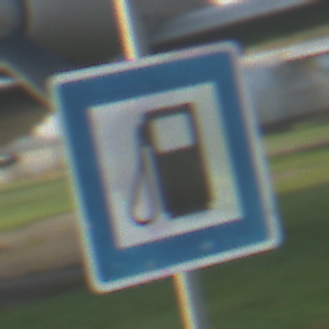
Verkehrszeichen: Tankstelle
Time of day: SunriseSunset
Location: Outdoor (Special)
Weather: Clear
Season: NotSpecified
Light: Natural